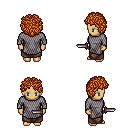
a pixel art fantasy rpg character, female body template, human, tanned skin, chain mail, robe skirt, dark blonde curly afro hairstyle, dagger, four views (front, back, left, right), 2x2 character sprite sheet, small pixel art, hard edges, no anti-aliasing